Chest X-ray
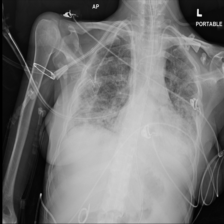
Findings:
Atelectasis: negative
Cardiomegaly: negative
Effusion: negative
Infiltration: negative
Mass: negative
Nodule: negative
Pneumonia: negative
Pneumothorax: negative
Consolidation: negative
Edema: negative
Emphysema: negative
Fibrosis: negative
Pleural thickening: negative
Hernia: negative